Question: I will like to custom the legend of highchart, to achieve:
1. There will be dots instead of lines
2. The color of the dots and the color of the legend text will be equal to this.color
3. on invisible status (onclick legend) I will like to change the color to the default option of highchart (gray)
This is what I have so far:

what I did:
'''
legend: {
useHTML: true,
symbolWidth: 0,
lableFormat: '<div>' +
'<div style="border-radius:50%; width: 10px; height:10px: background-color:{color}; display: inline-block; margin-right:5px"> </div>' +
"<span style='color:{color};font-family:proximaNovaBold'> {name} </span>"
'<div>',
}
'''
what I am missing:
- on click, the legend doesn't change his color to default gray color
I was looking for something like legend-labelFormat for invisible status, but I didn't find it in the docs of highchart (really good by the way), is there any other way to accomplish this?
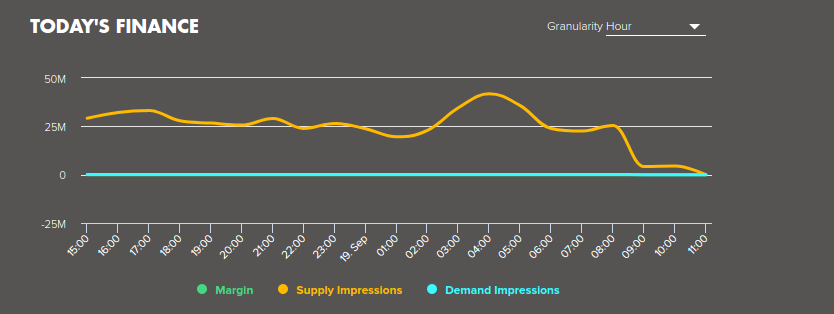
Answer: I found the answer but it wasn't easy as I hoped:
I used event listener plotOptions.series.events.legendItemClick,
chart.legend.update, and legend.labelFormatter, with external variable
External Variable:
'''
var legendsStatus = {};
'''
Custom legend using labelFormatter:
'''
legend :{
useHTML: true,
symbolWidth: 0,
labelFormatter: function () {
return '<div>' +
'<div style="border-radius: 50%; width: 10px; height: 10px; background-color: ' + this.color +'; display: inline-block; margin-right:5px"> </div>' +
"<span style='color:" + this.color + "; font-family:proximaNovaBold'> " + this.name + " </span>" +
'</div>'
}
},
'''
Event listener using chart.legend.update:
'''
plotOptions: {
series: {
marker: {
enabled: false
},
events : {
legendItemClick : function(){
legendsStatus[this.name] = this.visible;
this.chart.legend.update( {
useHTML: true,
symbolWidth: 0,
labelFormatter: function () {
// legend status = visible
if (!legendsStatus[this.name])
return '<div>' +
'<div style="border-radius: 50%; width: 10px; height: 10px; background-color: ' + this.color +'; display: inline-block; margin-right:5px"> </div>' +
"<span style='color:" + this.color + "; font-family:proximaNovaBold'> " + this.name + " </span>" +
'</div>'
// legend status = invisible
return '<div>' +
'<div style="border-radius: 50%; width: 10px; height: 10px; background-color: #cccccc; display: inline-block; margin-right:5px"> </div>' +
"<span style='color: #cccccc; font-family:proximaNovaBold'> " + this.name + " </span>" +
'</div>'
}
});
}
}
}
},
'''